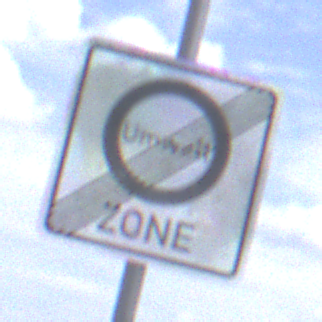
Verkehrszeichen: EndeUmweltzone
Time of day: Midday
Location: Outdoor (Nature)
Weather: PartlyCloudy
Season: NotSpecified
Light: Natural